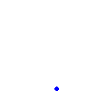
Particle: pion